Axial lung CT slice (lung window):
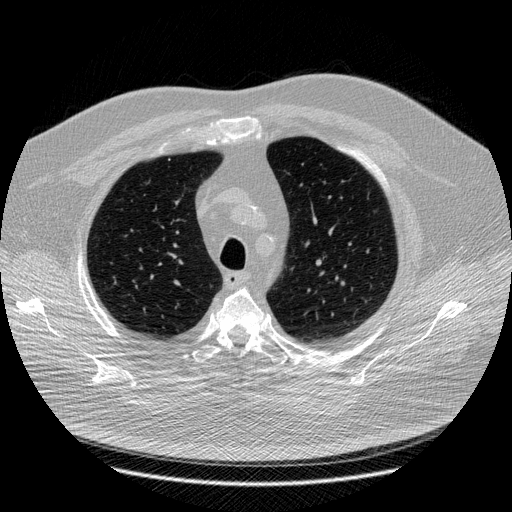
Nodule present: no